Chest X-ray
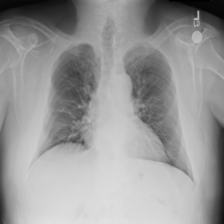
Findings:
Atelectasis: negative
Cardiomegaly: negative
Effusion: negative
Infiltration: negative
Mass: negative
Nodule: negative
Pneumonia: negative
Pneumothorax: negative
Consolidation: negative
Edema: negative
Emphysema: negative
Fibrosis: negative
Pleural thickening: negative
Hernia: negative